Interaction volume radius: 5 \u00c5
Interaction volume height: 10 \u00c5
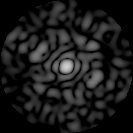
Disorder parameter: 0.8234